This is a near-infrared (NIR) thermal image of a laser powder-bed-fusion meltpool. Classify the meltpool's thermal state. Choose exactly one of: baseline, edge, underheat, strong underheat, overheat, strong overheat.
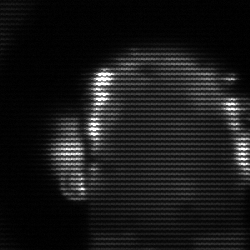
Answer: baseline